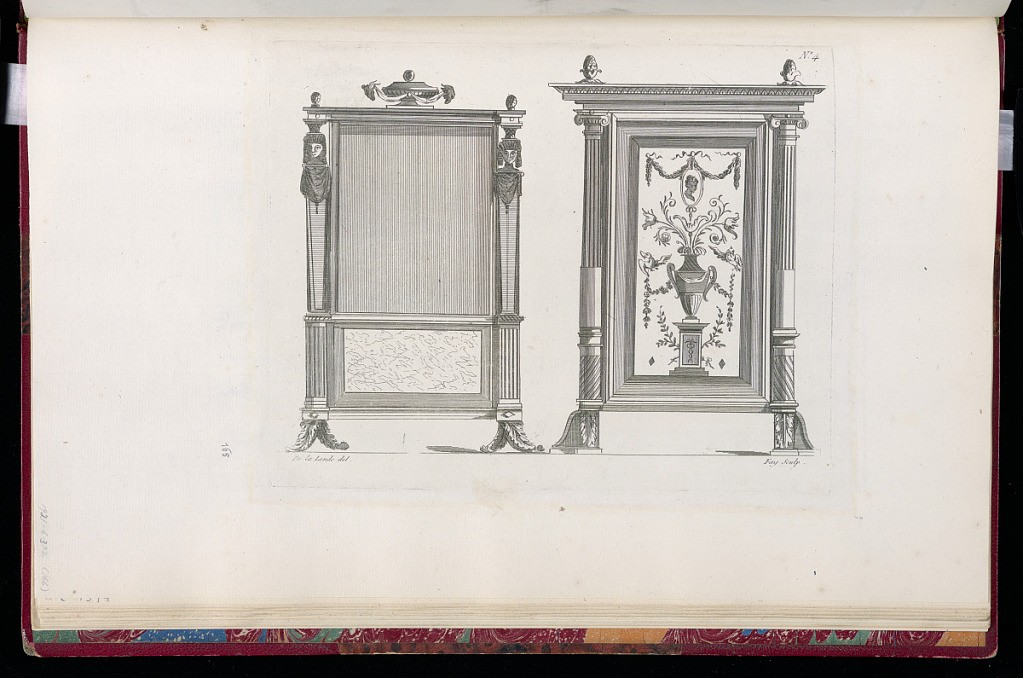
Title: Designs for Screens
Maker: Richard de Lalonde, French, active 1780–96
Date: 1780-1789
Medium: Etching on off-white laid paper
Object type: Print
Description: Designs for screens decorated with ornament motifs including urns, pinecones, busts, acanthus leaves, fluting, garland, scrolls, and birds. The plate is signed and numbered.